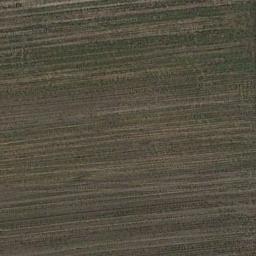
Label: meadow